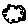
Label: cloud